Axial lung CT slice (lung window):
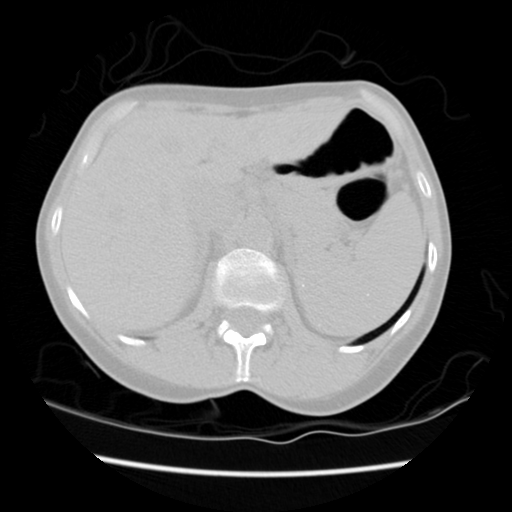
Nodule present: no